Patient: sex M, age 79
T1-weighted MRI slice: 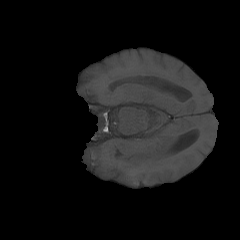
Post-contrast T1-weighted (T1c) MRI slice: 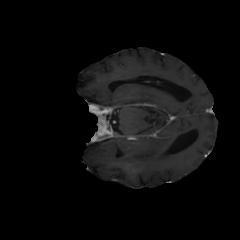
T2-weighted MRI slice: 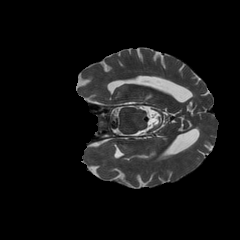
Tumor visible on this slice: no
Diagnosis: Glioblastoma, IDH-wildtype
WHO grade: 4